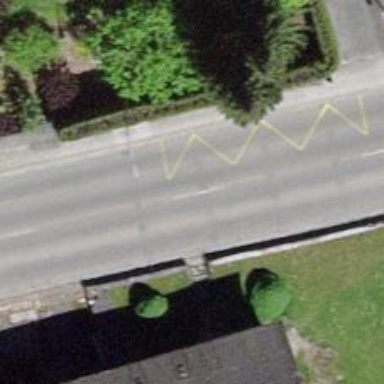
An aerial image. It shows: Public transport stop position.